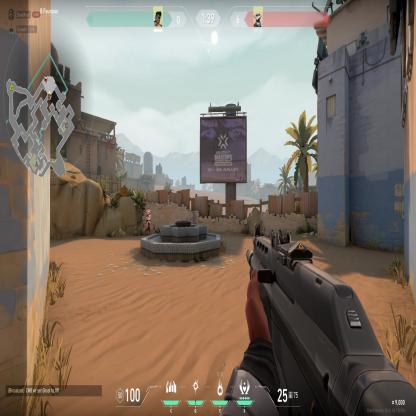
Label: enemy